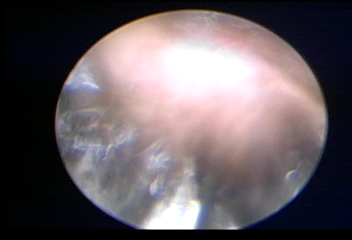
Modality: WLC
Class: Normal mucosa
Bladder cancer association: No